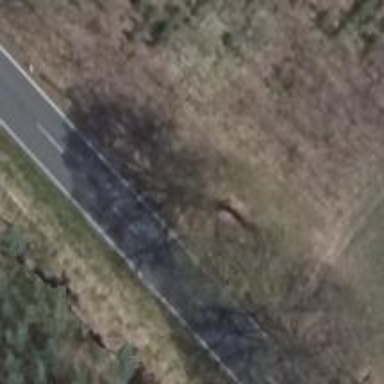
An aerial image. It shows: Secondary road with asphalt surface.